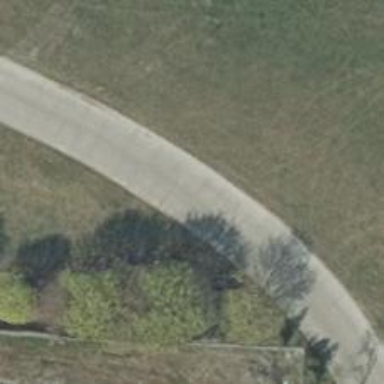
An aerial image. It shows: Concrete service road